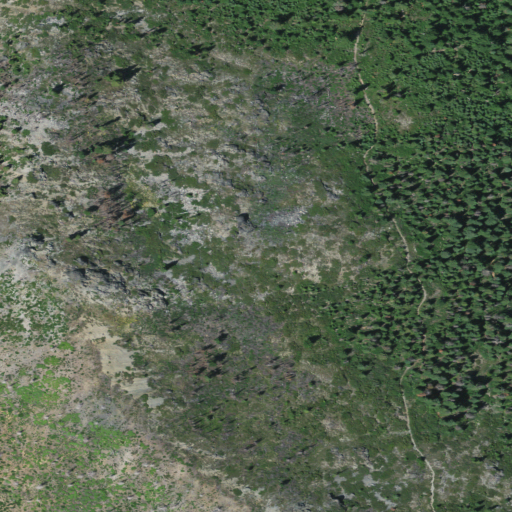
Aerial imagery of plain(s) in California named Phantom Meadows containing grassland, evergreen forest, shrub, deciduous forest, and mixed forest